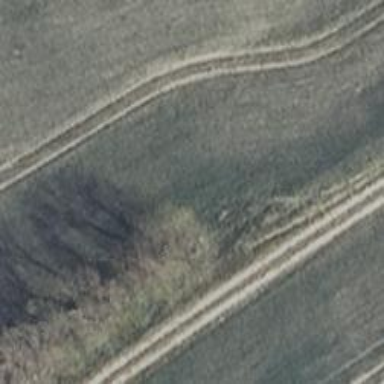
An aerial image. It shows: Track with grade 4 tracktype.